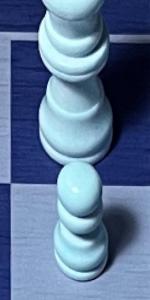
Label: Pawn_White